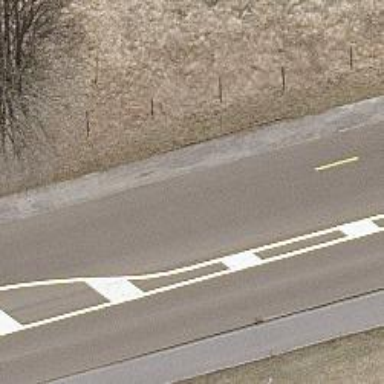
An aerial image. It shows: Primary highway.